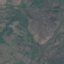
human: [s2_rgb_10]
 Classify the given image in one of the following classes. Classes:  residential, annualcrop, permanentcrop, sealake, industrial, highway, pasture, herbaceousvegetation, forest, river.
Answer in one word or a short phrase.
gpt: HerbaceousVegetation